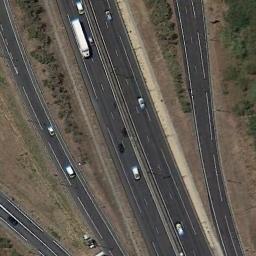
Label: freeway